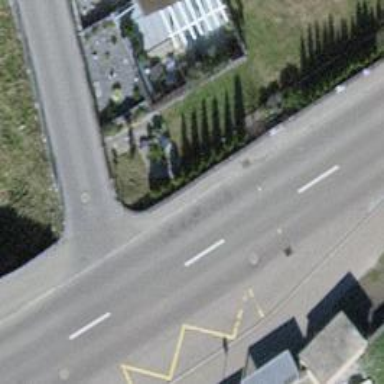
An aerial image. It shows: Tertiary road with asphalt surface.